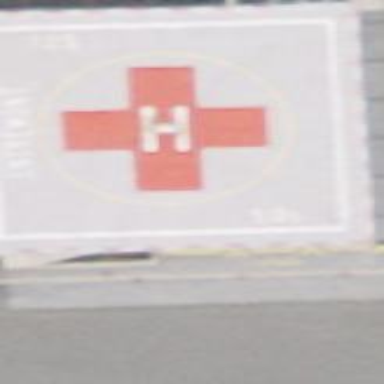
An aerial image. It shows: Image showing helipad at airport.